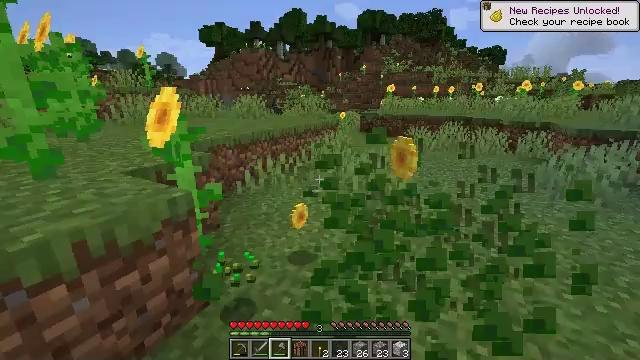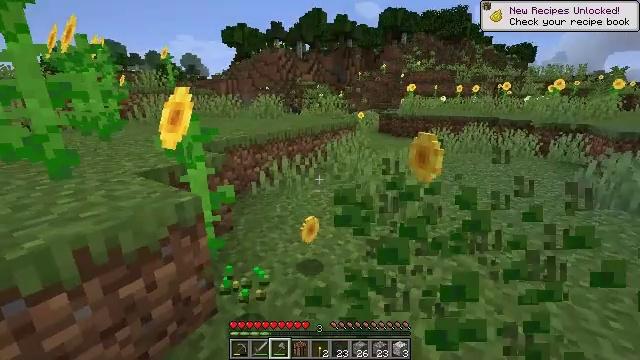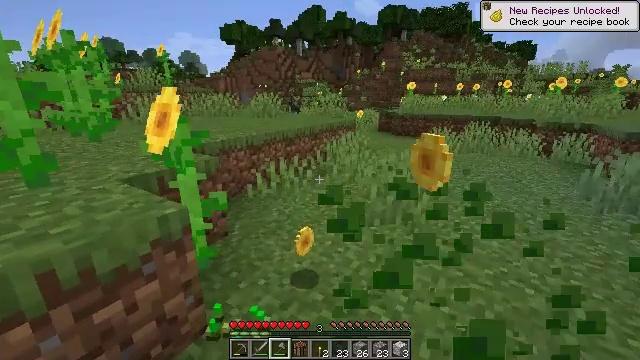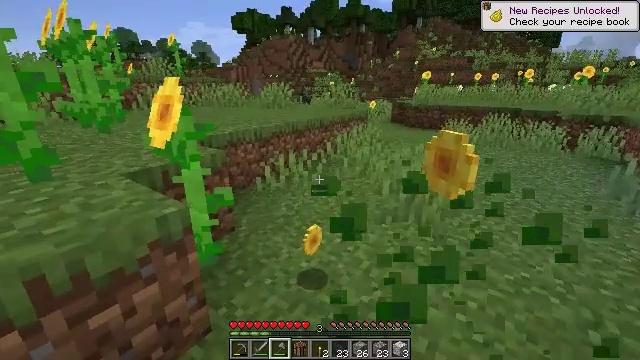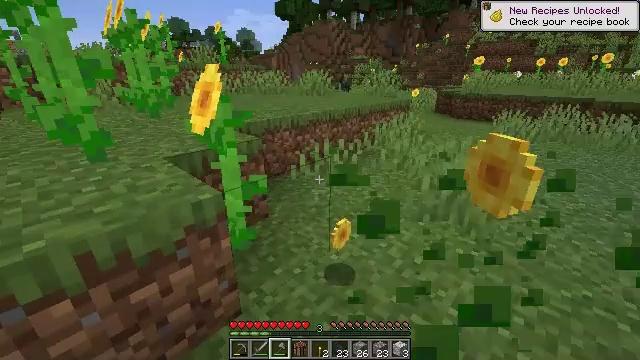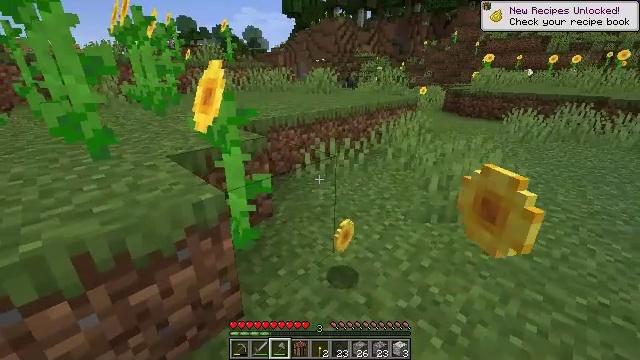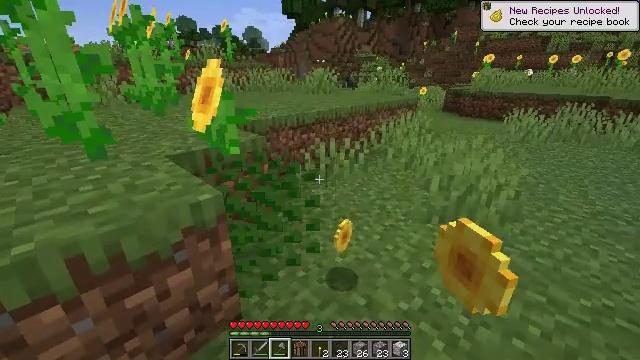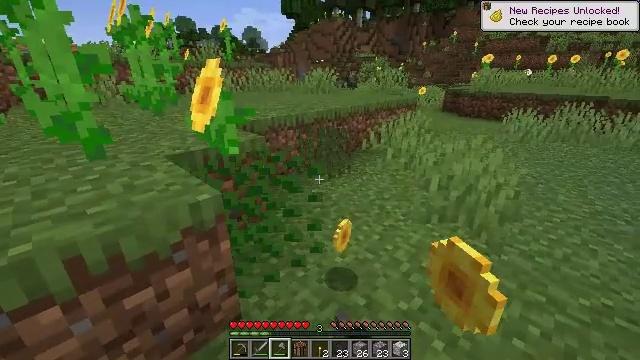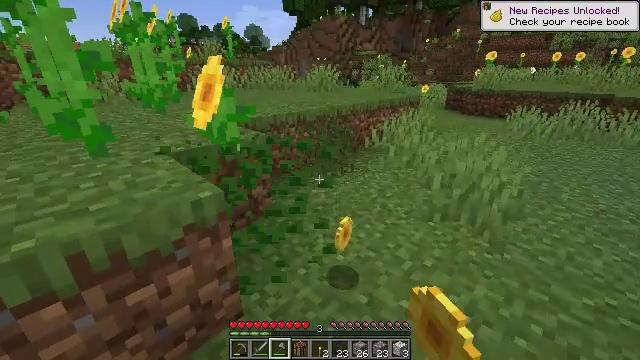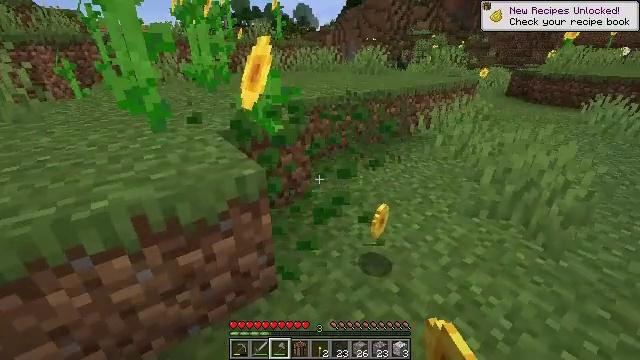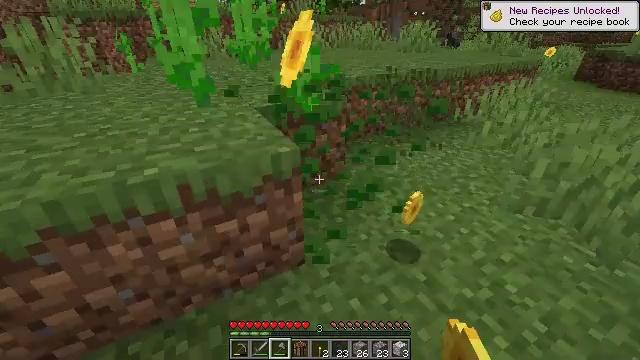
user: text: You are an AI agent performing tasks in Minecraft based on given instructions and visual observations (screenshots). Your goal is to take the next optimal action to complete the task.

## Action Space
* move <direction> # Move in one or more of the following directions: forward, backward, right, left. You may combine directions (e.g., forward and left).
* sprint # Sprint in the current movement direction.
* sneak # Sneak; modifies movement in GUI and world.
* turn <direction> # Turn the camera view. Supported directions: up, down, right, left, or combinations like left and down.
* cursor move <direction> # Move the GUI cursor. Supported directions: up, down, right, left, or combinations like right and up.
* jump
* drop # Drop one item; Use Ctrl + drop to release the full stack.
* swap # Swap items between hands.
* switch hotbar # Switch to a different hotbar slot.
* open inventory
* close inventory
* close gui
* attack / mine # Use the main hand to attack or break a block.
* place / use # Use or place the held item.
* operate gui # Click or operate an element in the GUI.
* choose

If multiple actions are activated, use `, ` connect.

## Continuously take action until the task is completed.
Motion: motion action
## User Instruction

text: Attack the sunflower to harvest it.
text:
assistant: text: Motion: move forward, turn left
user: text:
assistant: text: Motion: move forward, attack / mine
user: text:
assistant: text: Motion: turn left and down, attack / mine
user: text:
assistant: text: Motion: turn left and down, attack / mine
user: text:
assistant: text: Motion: turn left
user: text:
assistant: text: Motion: attack / mine
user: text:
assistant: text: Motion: attack / mine
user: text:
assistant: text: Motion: attack / mine
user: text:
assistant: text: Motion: turn left and down
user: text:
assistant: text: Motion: turn left and down
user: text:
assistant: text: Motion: attack / mine